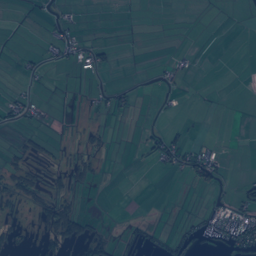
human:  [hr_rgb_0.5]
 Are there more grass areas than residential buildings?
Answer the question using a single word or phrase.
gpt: yes

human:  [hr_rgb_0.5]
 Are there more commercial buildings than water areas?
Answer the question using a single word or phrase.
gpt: no

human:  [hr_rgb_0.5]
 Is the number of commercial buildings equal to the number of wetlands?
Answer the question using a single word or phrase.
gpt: no

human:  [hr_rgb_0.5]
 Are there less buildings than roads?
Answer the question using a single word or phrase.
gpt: no

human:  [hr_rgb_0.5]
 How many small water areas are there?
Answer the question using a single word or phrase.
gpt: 202

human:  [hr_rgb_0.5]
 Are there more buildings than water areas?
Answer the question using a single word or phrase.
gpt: yes

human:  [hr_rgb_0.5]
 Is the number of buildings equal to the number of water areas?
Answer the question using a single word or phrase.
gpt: no

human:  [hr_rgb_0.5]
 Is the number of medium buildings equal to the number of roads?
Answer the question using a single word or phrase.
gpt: no

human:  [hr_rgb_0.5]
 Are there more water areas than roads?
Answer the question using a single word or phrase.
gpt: yes

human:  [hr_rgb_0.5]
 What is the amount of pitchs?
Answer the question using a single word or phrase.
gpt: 5

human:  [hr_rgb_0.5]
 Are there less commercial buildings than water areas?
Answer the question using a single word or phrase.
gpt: yes

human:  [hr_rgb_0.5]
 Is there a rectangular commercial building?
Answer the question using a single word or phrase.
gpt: yes

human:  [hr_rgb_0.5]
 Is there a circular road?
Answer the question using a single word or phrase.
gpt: no

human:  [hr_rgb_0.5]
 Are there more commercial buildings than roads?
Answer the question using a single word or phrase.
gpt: no

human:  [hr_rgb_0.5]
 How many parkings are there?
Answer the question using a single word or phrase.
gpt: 4

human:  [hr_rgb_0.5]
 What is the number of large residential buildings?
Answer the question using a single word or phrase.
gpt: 0

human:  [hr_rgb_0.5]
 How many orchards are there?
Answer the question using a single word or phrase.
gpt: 7

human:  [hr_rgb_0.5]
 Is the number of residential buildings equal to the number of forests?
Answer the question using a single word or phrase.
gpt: no

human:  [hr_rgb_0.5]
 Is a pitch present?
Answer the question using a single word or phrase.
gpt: yes

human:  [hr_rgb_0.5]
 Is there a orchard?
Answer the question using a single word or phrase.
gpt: yes

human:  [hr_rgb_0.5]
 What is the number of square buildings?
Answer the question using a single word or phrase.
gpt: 1

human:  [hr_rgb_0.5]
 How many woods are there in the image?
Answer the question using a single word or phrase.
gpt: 7

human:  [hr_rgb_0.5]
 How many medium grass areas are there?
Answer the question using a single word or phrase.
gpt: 41

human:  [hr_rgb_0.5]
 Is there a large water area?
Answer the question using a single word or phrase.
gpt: yes

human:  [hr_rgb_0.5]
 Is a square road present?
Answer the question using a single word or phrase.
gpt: no

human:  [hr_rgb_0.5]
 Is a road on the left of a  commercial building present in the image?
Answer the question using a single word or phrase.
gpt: yes

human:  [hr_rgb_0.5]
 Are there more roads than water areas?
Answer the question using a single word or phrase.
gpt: no

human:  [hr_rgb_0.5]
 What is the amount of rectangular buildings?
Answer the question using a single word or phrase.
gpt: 231

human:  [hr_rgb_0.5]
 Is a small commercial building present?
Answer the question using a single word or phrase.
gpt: yes

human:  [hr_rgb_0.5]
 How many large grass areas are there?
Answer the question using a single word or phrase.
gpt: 352

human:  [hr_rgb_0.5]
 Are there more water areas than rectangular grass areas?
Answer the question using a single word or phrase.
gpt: yes

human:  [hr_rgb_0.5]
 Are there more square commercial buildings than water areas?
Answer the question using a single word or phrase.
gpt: no

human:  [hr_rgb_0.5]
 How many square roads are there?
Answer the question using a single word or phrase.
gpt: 0

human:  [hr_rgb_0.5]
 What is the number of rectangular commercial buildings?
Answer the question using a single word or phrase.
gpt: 3

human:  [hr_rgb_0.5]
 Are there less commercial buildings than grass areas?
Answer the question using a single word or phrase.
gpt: yes

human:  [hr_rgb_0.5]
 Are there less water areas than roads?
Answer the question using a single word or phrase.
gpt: no